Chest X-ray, AP view. Patient: 57 years old, sex F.
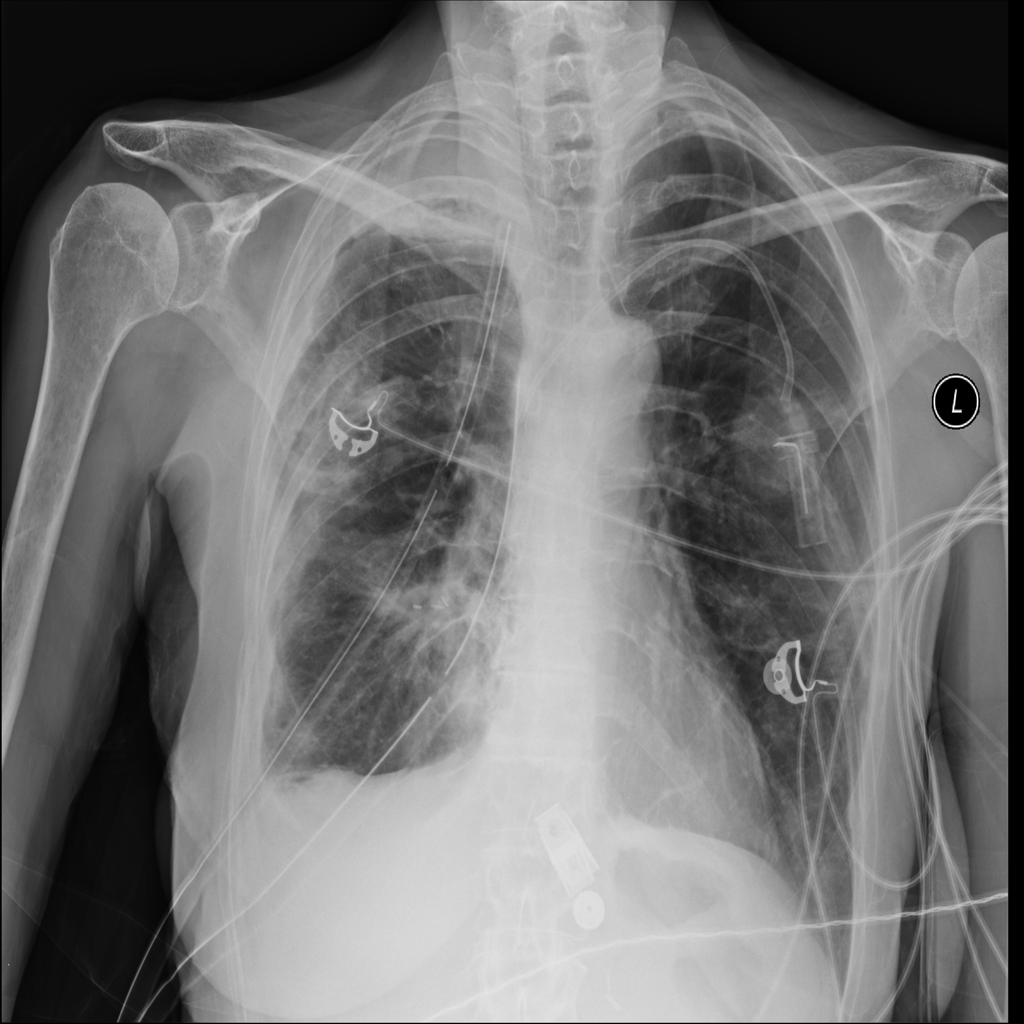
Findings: No Finding